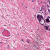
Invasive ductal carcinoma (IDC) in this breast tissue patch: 0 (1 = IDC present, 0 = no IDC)